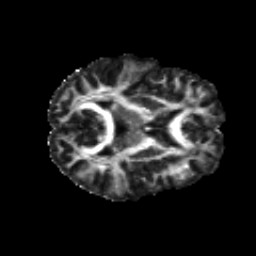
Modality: FA
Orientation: axial
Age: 25
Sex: female
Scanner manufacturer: siemens
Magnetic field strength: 3 T
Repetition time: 8.8 s
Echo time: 0.085 s